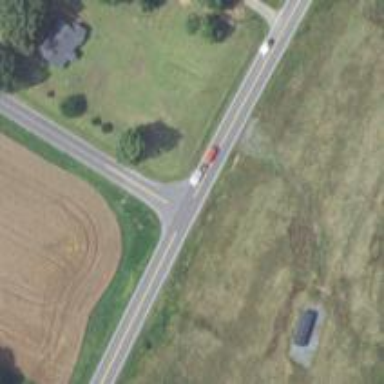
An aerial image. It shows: Stop road.